Question: I created a script in ASP.NET which list the files from specified folder.
'''
protected void Page_Load( object sender, EventArgs e ) {
//get file list
DirectoryInfo di = new DirectoryInfo( Server.MapPath( "~/download" ) );
int i = 0;
foreach ( FileInfo fi in di.GetFiles() ) {
HyperLink link = new HyperLink();
link.ID = "HyperLink" + ( i++ );
link.ToolTip = fi.Length.ToString();
link.Text = fi.Name;
link.NavigateUrl = "downloading.aspx?file=" + fi.Name;
Page.Controls.Add( link );
Page.Controls.Add( new LiteralControl( "<br/>" ) );
}
}
'''
In 'downloading.aspx' file, I have :
'''
protected void Page_Load( object sender, EventArgs e ) {
string filename = Request["file"].ToString();
FileDownload( filename, Server.MapPath( "~/download/" + filename ) );
}
/// <summary>
/// Download specified file and his url
/// </summary>
/// <param name="filename"></param>
/// <param name="fileUrl"></param>
private void FileDownload( string filename, string fileUrl ) {
Page.Response.Buffer = true;
Page.Response.Clear();
DownloadFile df = new DownloadFile();
bool success = df.DownloadIt( Page.Response, filename, fileUrl );
if ( !success ) {
Response.Write( "Download error" );
}
Page.Response.End();
}
'''
And the 'DownloadIt' method is defined:
'''
public bool DownloadIt( HttpResponse response, string filename, string fileUrl ) {
if ( response == null ) {
throw new Exception();
}
if ( string.IsNullOrEmpty(filename) ) {
throw new ArgumentNullException( "filename" );
}
try {
response.ContentType = "application/octet-stream";
response.AppendHeader( "Content-Disposition", "attachment; filename=" + filename );
response.TransmitFile( fileUrl );
} catch {
return false;
}
return true;
}
'''
In that list in default page, I have a file which has 5-6 MB and when I clicked on it, the dialog browser appears (that with 'Save' 'Open' 'Cancel' buttons) but there is a field where the file size is 14 bytes....

Why ?
Other small files, the size appears correctly.
Have I to do with Stream buffer ?
with the following code:
'''
try {
FileInfo fileDownload = new FileInfo( fileUrl );
int bufferSize = 0;
bufferSize = (int)fileDownload.Length;
using ( Stream s = new FileStream( fileUrl, FileMode.Open, FileAccess.Read, FileShare.Read, bufferSize) ) {
byte[] buffer = new byte[bufferSize];
int count = 0;
int offset = 0;
response.ContentType = "application/octet-stream";
response.AddHeader( "Content-Length", buffer.Length.ToString() );
response.AddHeader( "Content-Disposition", "attachment; filename=" + filename );
while ( ( count = s.Read( buffer, offset, buffer.Length ) ) > 0 ) {
response.OutputStream.Write( buffer, offset, count );
}
bufferSize = 0;
}
} catch {
return false;
}
'''
Now the problem becomes for files which have > 200 MB due of 'bufferSize' which is int and it is a right parameter for 'FileStream'.
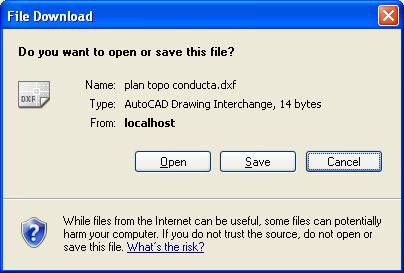
Answer: Try,
'''
byte []bytes=System.IO.File.ReadAllBytes(fileUrl);
response.Clear();
response.ClearHeaders();
response.AddHeader("Content-Type","application/octet-stream");
response.AddHeader("Content-Length",bytes.Length.ToString());
response.AddHeader( "Content-Disposition", "attachment; filename=" + filename );
response.BinaryWrite(bytes);
response.Flush();
response.End();
'''